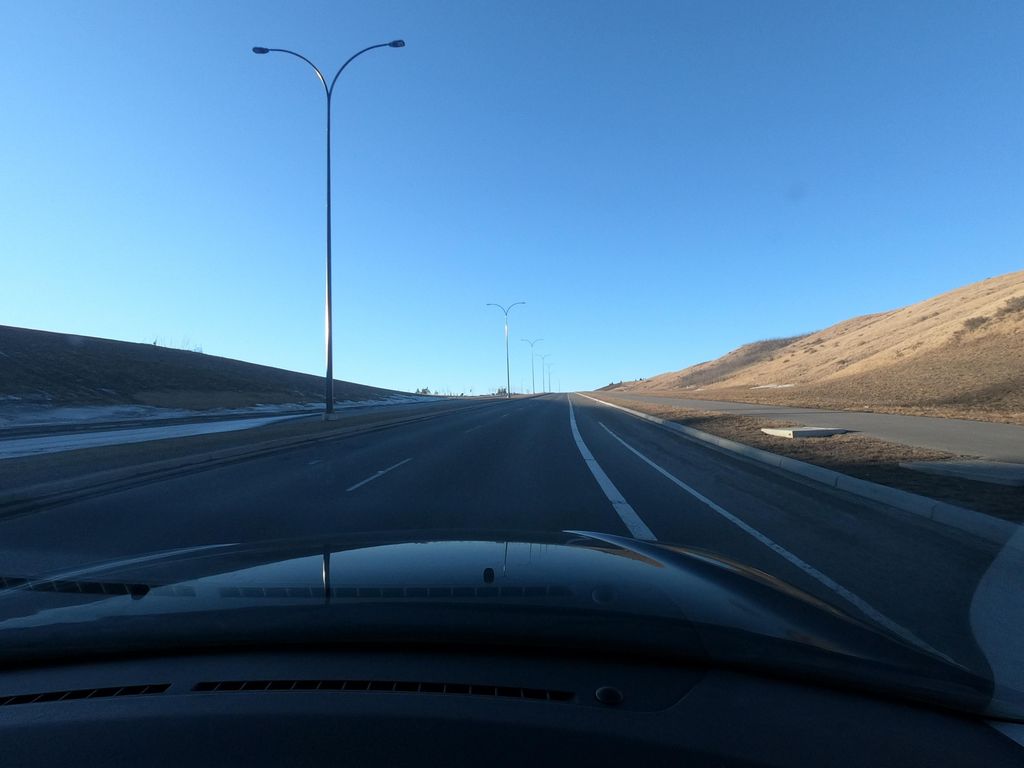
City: calgary